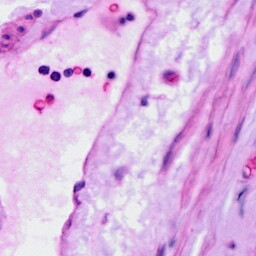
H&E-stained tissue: Ovarian